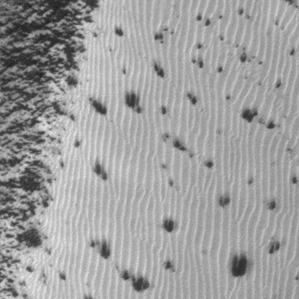
Label: frost